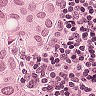
Metastatic tissue present: yes